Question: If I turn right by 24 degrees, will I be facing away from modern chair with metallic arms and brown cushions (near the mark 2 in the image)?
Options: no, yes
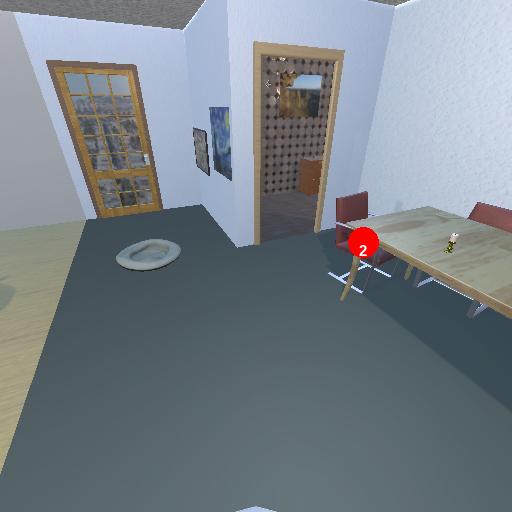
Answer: no